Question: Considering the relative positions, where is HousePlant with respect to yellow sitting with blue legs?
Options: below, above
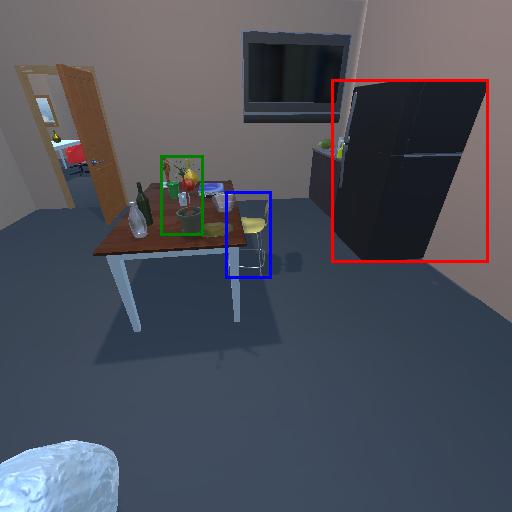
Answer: below